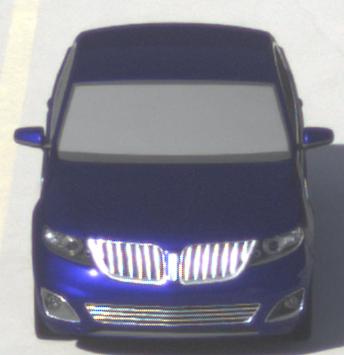
Make: Lincoln
Model: MKS
Detailed model: -
Model produced from: 2008
Model produced until: 2011
Doors: 4
Color: blue
Road condition: dry road
Daytime: morning or afternoon
Contrast: high contrast